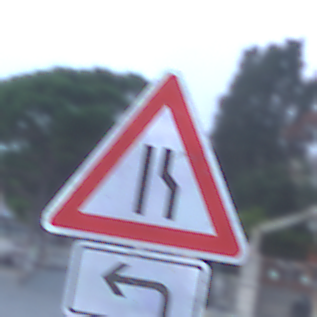
Verkehrszeichen: EinseitigVerengteFahrbahnRechts
Zusatzzeichen unten: RichtungsangabeDurchPfeile2
Umgebung: Outdoor, Urban
Tageszeit: Dawn
Wetter: Clear
Licht: Natural
Jahreszeit: NotSpecified
Kontrast: LowContrast